Field crop: tomato
Growth stage: 1
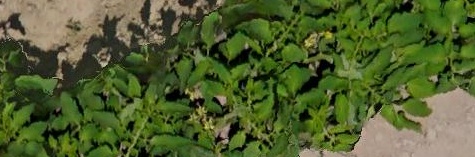
Species: tomato